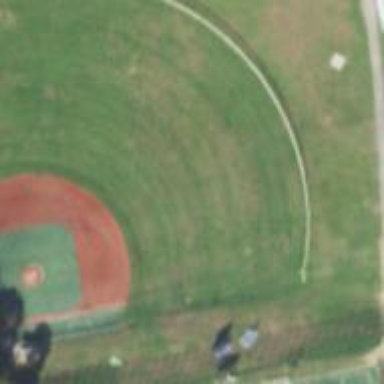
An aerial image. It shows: Baseball pitch for leisure land activities.